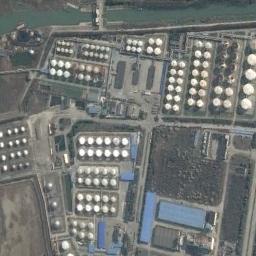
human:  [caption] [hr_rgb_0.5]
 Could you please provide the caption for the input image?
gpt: Many blue buildings are beside the storage tanks .

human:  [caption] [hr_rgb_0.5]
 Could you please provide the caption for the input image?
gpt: The storage tanks here are half white and half black .

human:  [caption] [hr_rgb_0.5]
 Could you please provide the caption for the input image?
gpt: There are many storage tanks on the bare land next to the river .

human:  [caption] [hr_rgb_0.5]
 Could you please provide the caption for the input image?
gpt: There are many different sized storage tanks and many buildings in the factory, And there is a river next to the factory .

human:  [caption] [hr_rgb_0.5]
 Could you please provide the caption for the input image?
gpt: There are many white storage tanks arranged neatly .